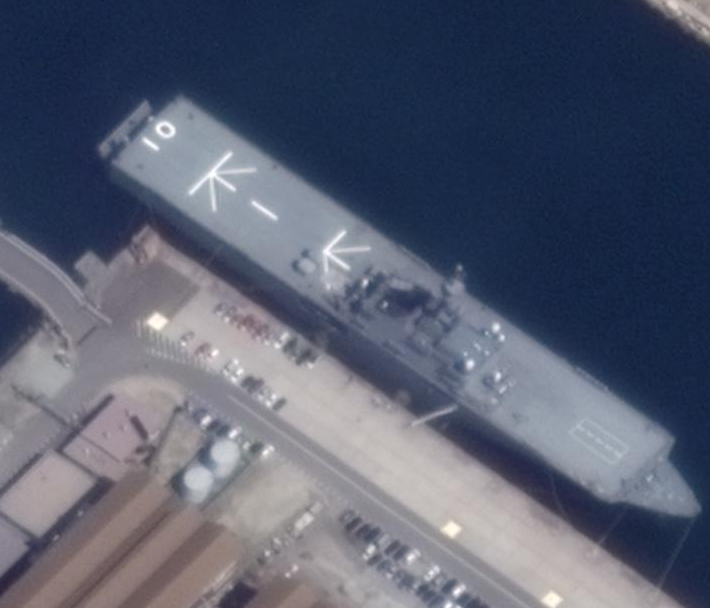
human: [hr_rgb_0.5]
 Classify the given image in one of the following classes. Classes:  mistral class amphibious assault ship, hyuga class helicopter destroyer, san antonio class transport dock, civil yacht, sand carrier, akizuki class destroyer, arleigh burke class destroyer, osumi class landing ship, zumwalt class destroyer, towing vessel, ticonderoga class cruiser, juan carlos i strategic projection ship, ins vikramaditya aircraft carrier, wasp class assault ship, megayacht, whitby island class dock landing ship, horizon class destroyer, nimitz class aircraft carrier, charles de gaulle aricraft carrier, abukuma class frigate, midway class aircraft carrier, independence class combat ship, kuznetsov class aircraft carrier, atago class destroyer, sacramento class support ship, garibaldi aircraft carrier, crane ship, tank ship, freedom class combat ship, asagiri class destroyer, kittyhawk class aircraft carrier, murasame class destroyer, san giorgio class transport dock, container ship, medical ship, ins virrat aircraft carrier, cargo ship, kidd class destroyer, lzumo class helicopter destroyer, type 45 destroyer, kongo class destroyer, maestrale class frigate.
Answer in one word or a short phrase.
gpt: Osumi class landing ship